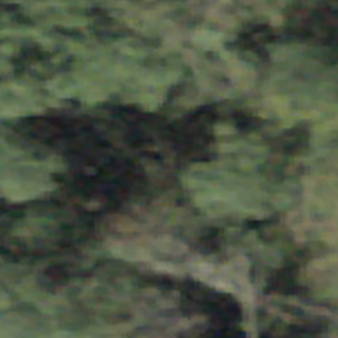
Label: other